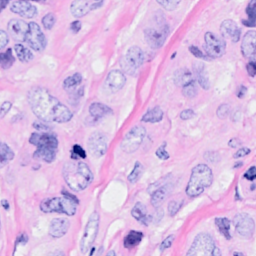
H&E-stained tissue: Breast